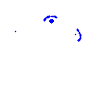
Particle: proton